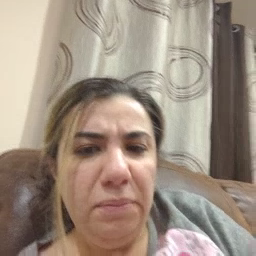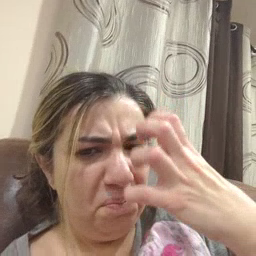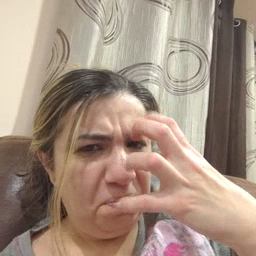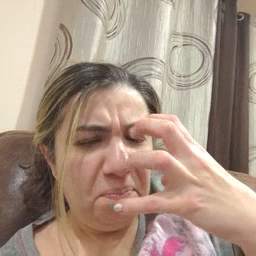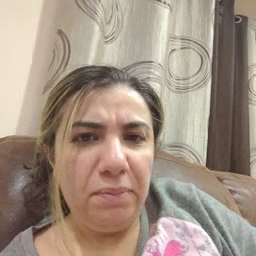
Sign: mad